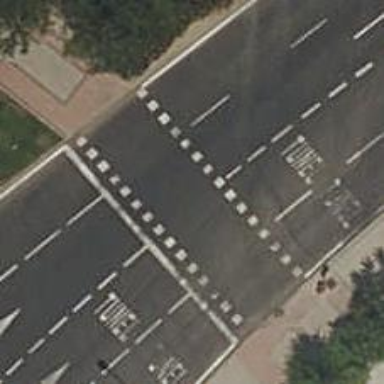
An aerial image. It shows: Crossing with traffic signals.